Field crop: tomato
Growth stage: 1
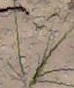
Species: cyperus